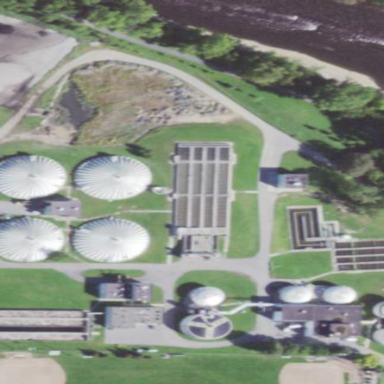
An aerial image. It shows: Wastewater plant.